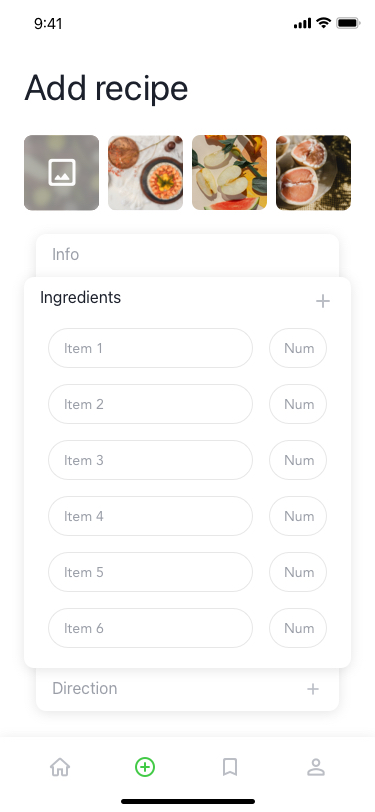
Text in this UI design:
Ingredients
Info
Direction
Item 1
Item 2
Item 3
Item 4
Item 5
Item 6
Num
Num
Num
Num
Num
Num
Add recipe